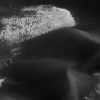
Atmospheric dust classification: not_dusty